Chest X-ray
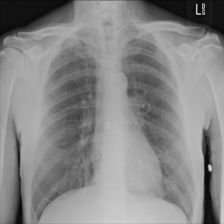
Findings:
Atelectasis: negative
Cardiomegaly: negative
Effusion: negative
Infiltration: negative
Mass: negative
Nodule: negative
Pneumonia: negative
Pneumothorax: negative
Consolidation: negative
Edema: negative
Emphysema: negative
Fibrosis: negative
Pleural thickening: negative
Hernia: negative